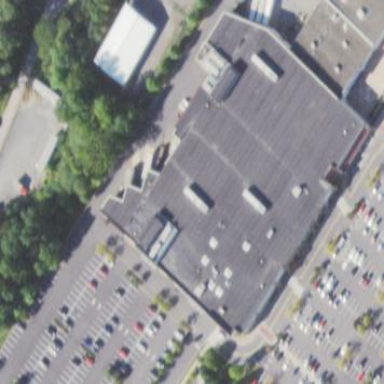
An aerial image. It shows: Flat-roofed retail building housing supermarket.